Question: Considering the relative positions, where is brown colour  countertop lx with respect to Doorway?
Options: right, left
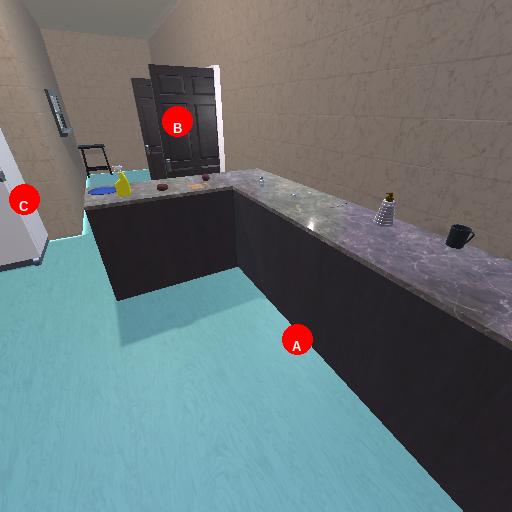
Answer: right